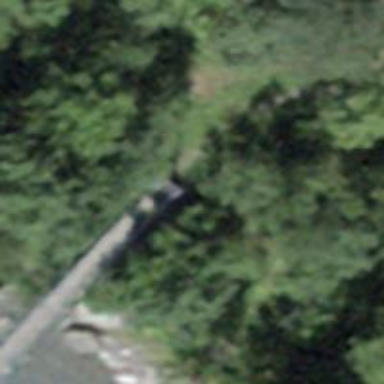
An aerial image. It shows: Simple-suspension bridge over path.